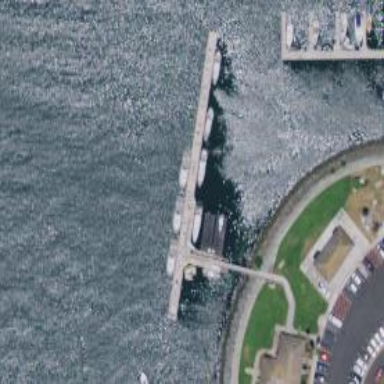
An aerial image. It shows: Man-made pier.